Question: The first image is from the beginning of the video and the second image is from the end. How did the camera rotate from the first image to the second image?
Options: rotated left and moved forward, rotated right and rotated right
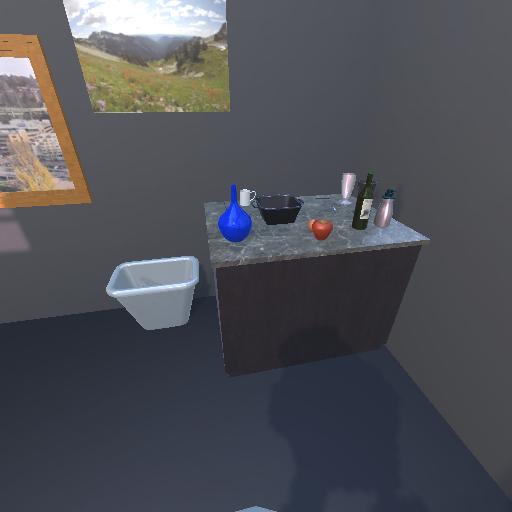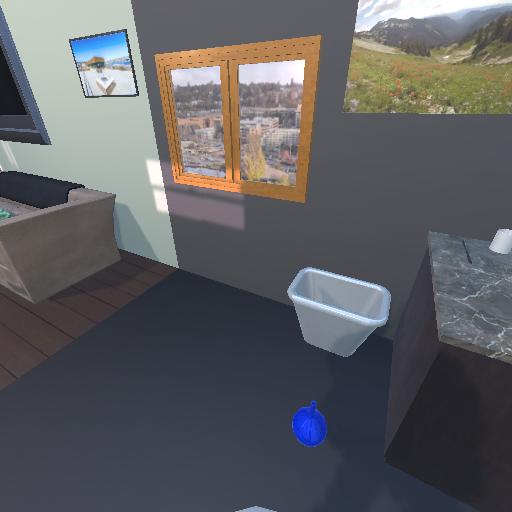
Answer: rotated left and moved forward